Field crop: tomato
Growth stage: 1
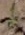
Species: solanum